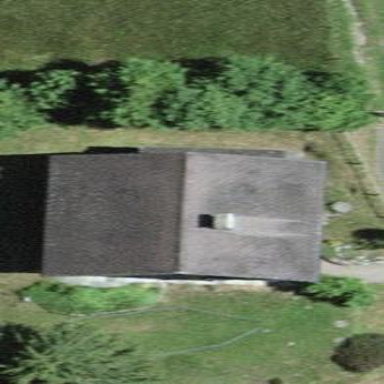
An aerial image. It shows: Residential building.